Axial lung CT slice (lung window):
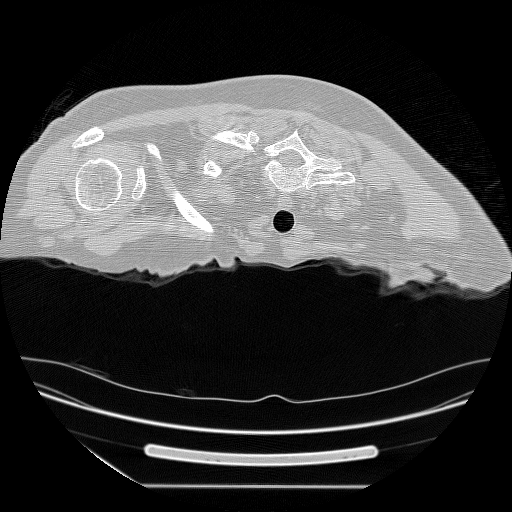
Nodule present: no